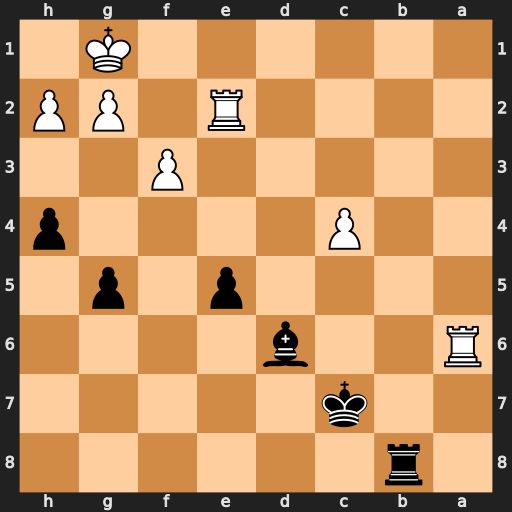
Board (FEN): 1r6/2k5/R2b4/4p1p1/2P4p/5P2/4R1PP/6K1
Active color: b
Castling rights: -
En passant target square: -
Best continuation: Rb1+ Re1 Rxe1+